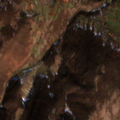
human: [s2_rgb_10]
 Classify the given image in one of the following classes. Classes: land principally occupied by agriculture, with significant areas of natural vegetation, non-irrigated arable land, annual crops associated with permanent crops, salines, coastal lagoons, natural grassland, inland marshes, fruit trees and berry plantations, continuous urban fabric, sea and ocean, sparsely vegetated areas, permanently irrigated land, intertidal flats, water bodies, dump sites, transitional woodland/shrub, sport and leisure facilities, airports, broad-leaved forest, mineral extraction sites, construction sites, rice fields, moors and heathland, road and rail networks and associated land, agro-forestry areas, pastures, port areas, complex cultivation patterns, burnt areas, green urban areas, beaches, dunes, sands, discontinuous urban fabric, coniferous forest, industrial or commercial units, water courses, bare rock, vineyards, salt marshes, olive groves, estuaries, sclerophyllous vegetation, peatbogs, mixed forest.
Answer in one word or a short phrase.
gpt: complex cultivation patterns, broad-leaved forest, transitional woodland/shrub